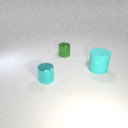
large cyan rubber cylinder in front of small green metal cylinder